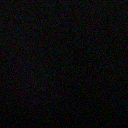
Screen state: off